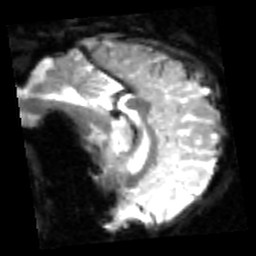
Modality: inplaneT2
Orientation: sagittal
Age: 26
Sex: male